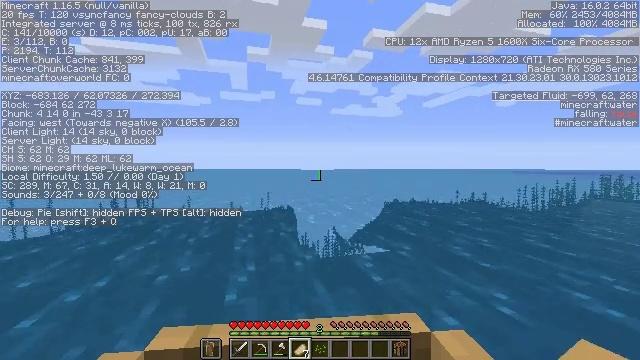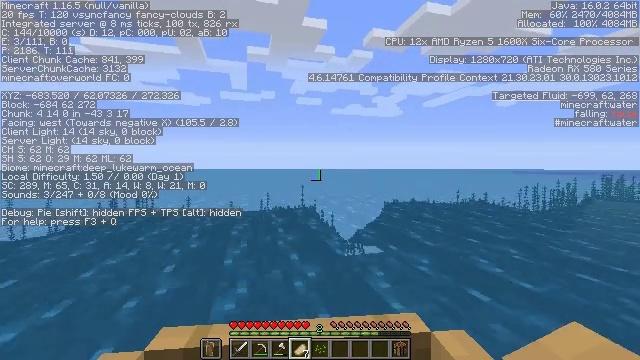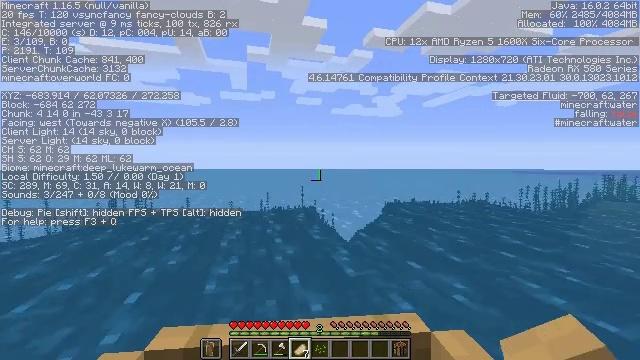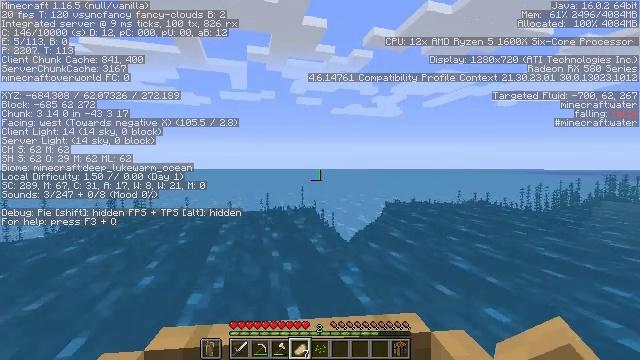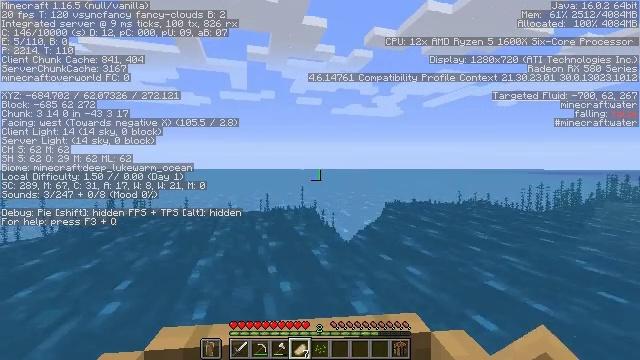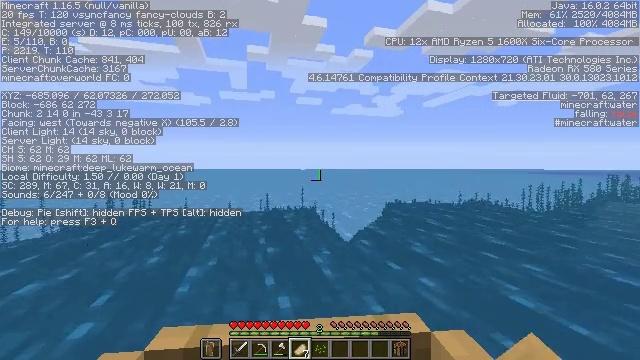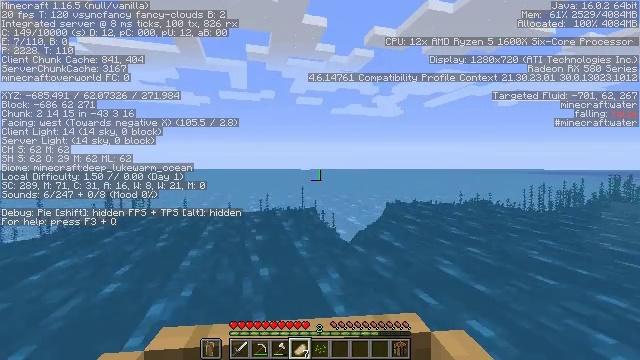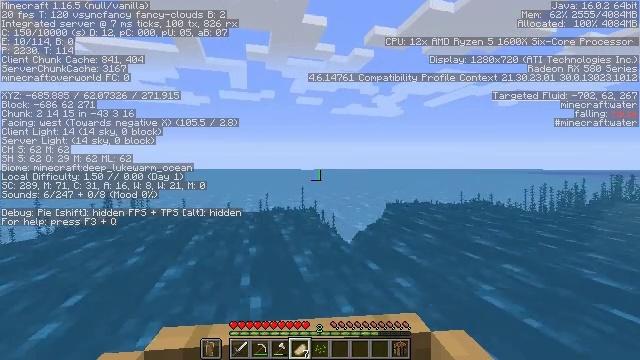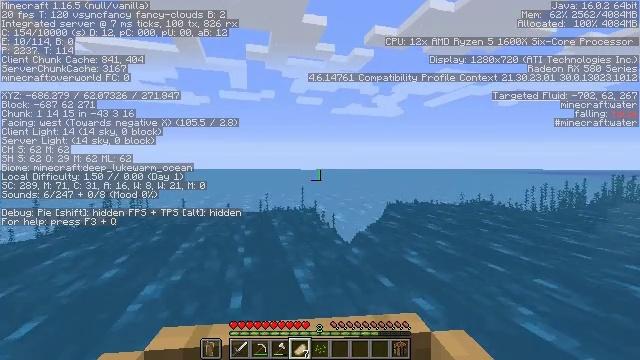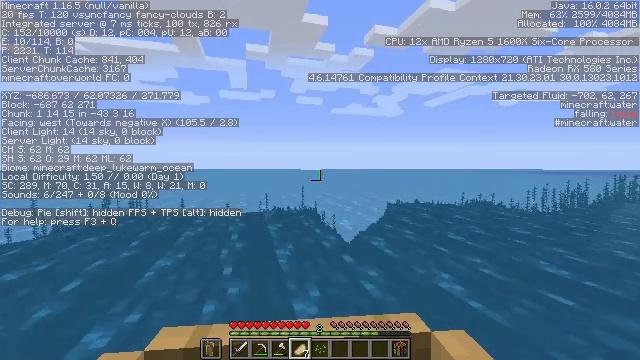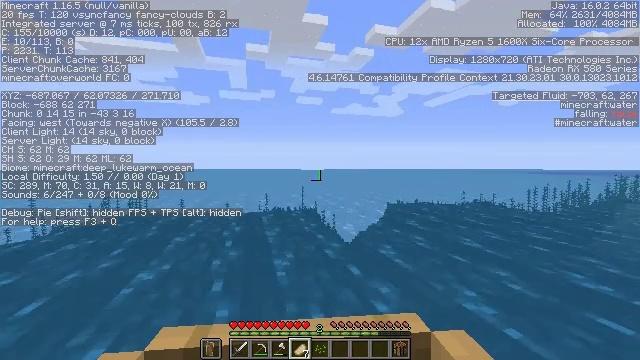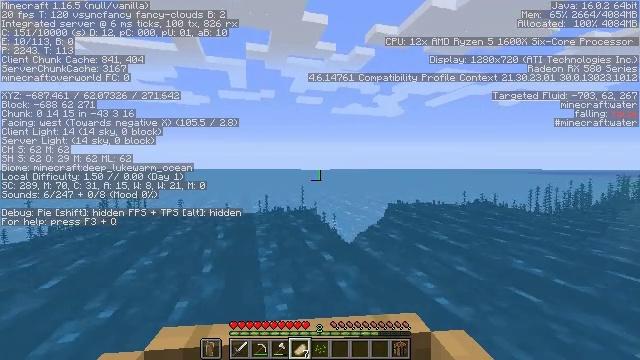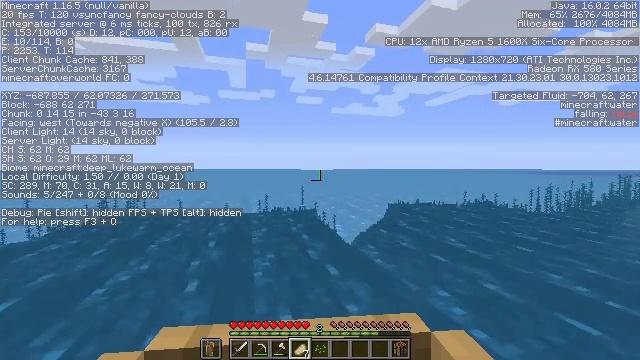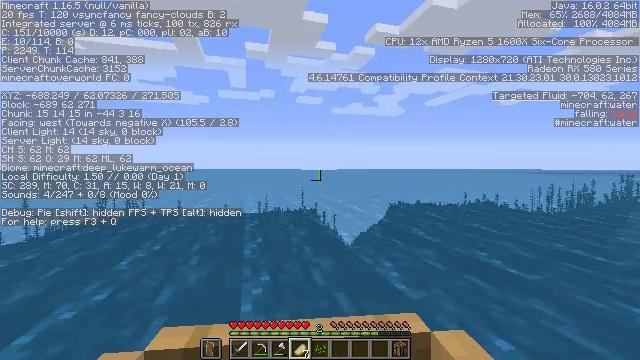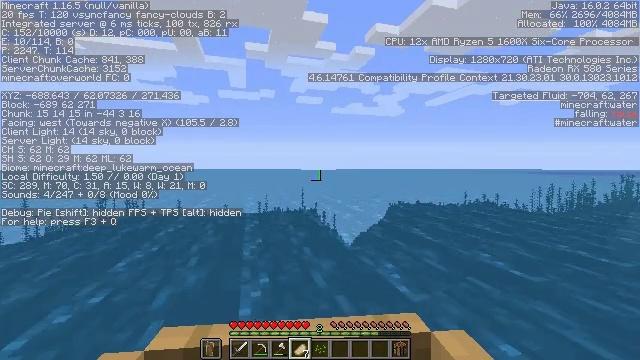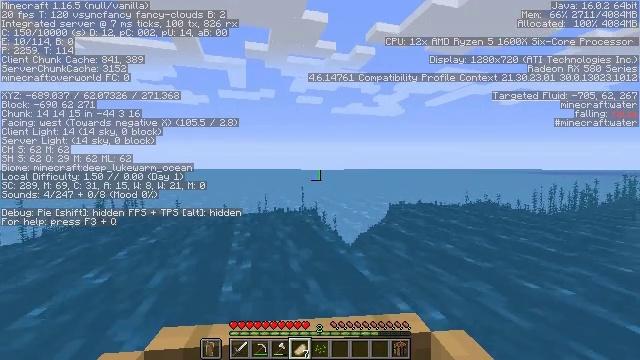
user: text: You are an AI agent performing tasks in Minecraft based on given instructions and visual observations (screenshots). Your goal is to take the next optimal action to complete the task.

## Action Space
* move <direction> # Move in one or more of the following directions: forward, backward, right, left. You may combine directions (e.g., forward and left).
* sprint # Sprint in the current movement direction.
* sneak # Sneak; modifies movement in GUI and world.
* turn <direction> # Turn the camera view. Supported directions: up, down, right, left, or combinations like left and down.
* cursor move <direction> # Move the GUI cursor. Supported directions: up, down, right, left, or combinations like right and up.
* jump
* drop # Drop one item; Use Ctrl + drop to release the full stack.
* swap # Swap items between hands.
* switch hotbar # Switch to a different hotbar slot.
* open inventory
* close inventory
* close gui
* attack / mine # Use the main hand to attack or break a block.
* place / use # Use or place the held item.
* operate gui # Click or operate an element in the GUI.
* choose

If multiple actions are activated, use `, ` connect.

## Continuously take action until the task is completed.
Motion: motion action
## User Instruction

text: Break the bookshelf for books.
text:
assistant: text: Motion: move forward
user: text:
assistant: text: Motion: move forward
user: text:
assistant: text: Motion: move forward
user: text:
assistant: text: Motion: move forward
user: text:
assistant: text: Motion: move forward
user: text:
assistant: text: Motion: move forward
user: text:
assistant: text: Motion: move forward
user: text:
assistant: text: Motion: move forward
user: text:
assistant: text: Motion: move forward
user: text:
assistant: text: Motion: move forward
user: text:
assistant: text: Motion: move forward
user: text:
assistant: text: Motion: move forward
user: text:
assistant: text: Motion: move forward
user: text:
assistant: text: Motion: move forward
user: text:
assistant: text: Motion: move forward
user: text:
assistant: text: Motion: move forward
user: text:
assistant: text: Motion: move forward
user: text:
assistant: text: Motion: move forward
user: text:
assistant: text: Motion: move forward
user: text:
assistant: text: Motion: move forward
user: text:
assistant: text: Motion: move forward
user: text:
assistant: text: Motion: move forward
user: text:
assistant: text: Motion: move forward
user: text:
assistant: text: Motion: move forward
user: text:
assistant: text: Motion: move forward
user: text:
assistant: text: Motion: move forward
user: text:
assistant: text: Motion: move forward
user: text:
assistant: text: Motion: move forward
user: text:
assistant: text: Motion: move forward
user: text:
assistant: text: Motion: move forward